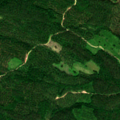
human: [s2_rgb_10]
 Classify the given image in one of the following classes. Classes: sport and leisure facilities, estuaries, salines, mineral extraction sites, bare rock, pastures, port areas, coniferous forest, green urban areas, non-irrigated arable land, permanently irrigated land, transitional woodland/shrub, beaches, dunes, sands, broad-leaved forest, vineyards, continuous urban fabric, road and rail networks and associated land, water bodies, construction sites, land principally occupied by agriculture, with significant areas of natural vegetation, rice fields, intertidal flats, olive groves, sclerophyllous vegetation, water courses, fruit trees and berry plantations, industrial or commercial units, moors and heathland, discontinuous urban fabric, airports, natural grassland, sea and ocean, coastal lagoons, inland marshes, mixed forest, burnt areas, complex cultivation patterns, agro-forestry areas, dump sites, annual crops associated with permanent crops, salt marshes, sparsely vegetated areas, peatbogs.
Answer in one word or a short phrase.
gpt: coniferous forest, mixed forest